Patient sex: F
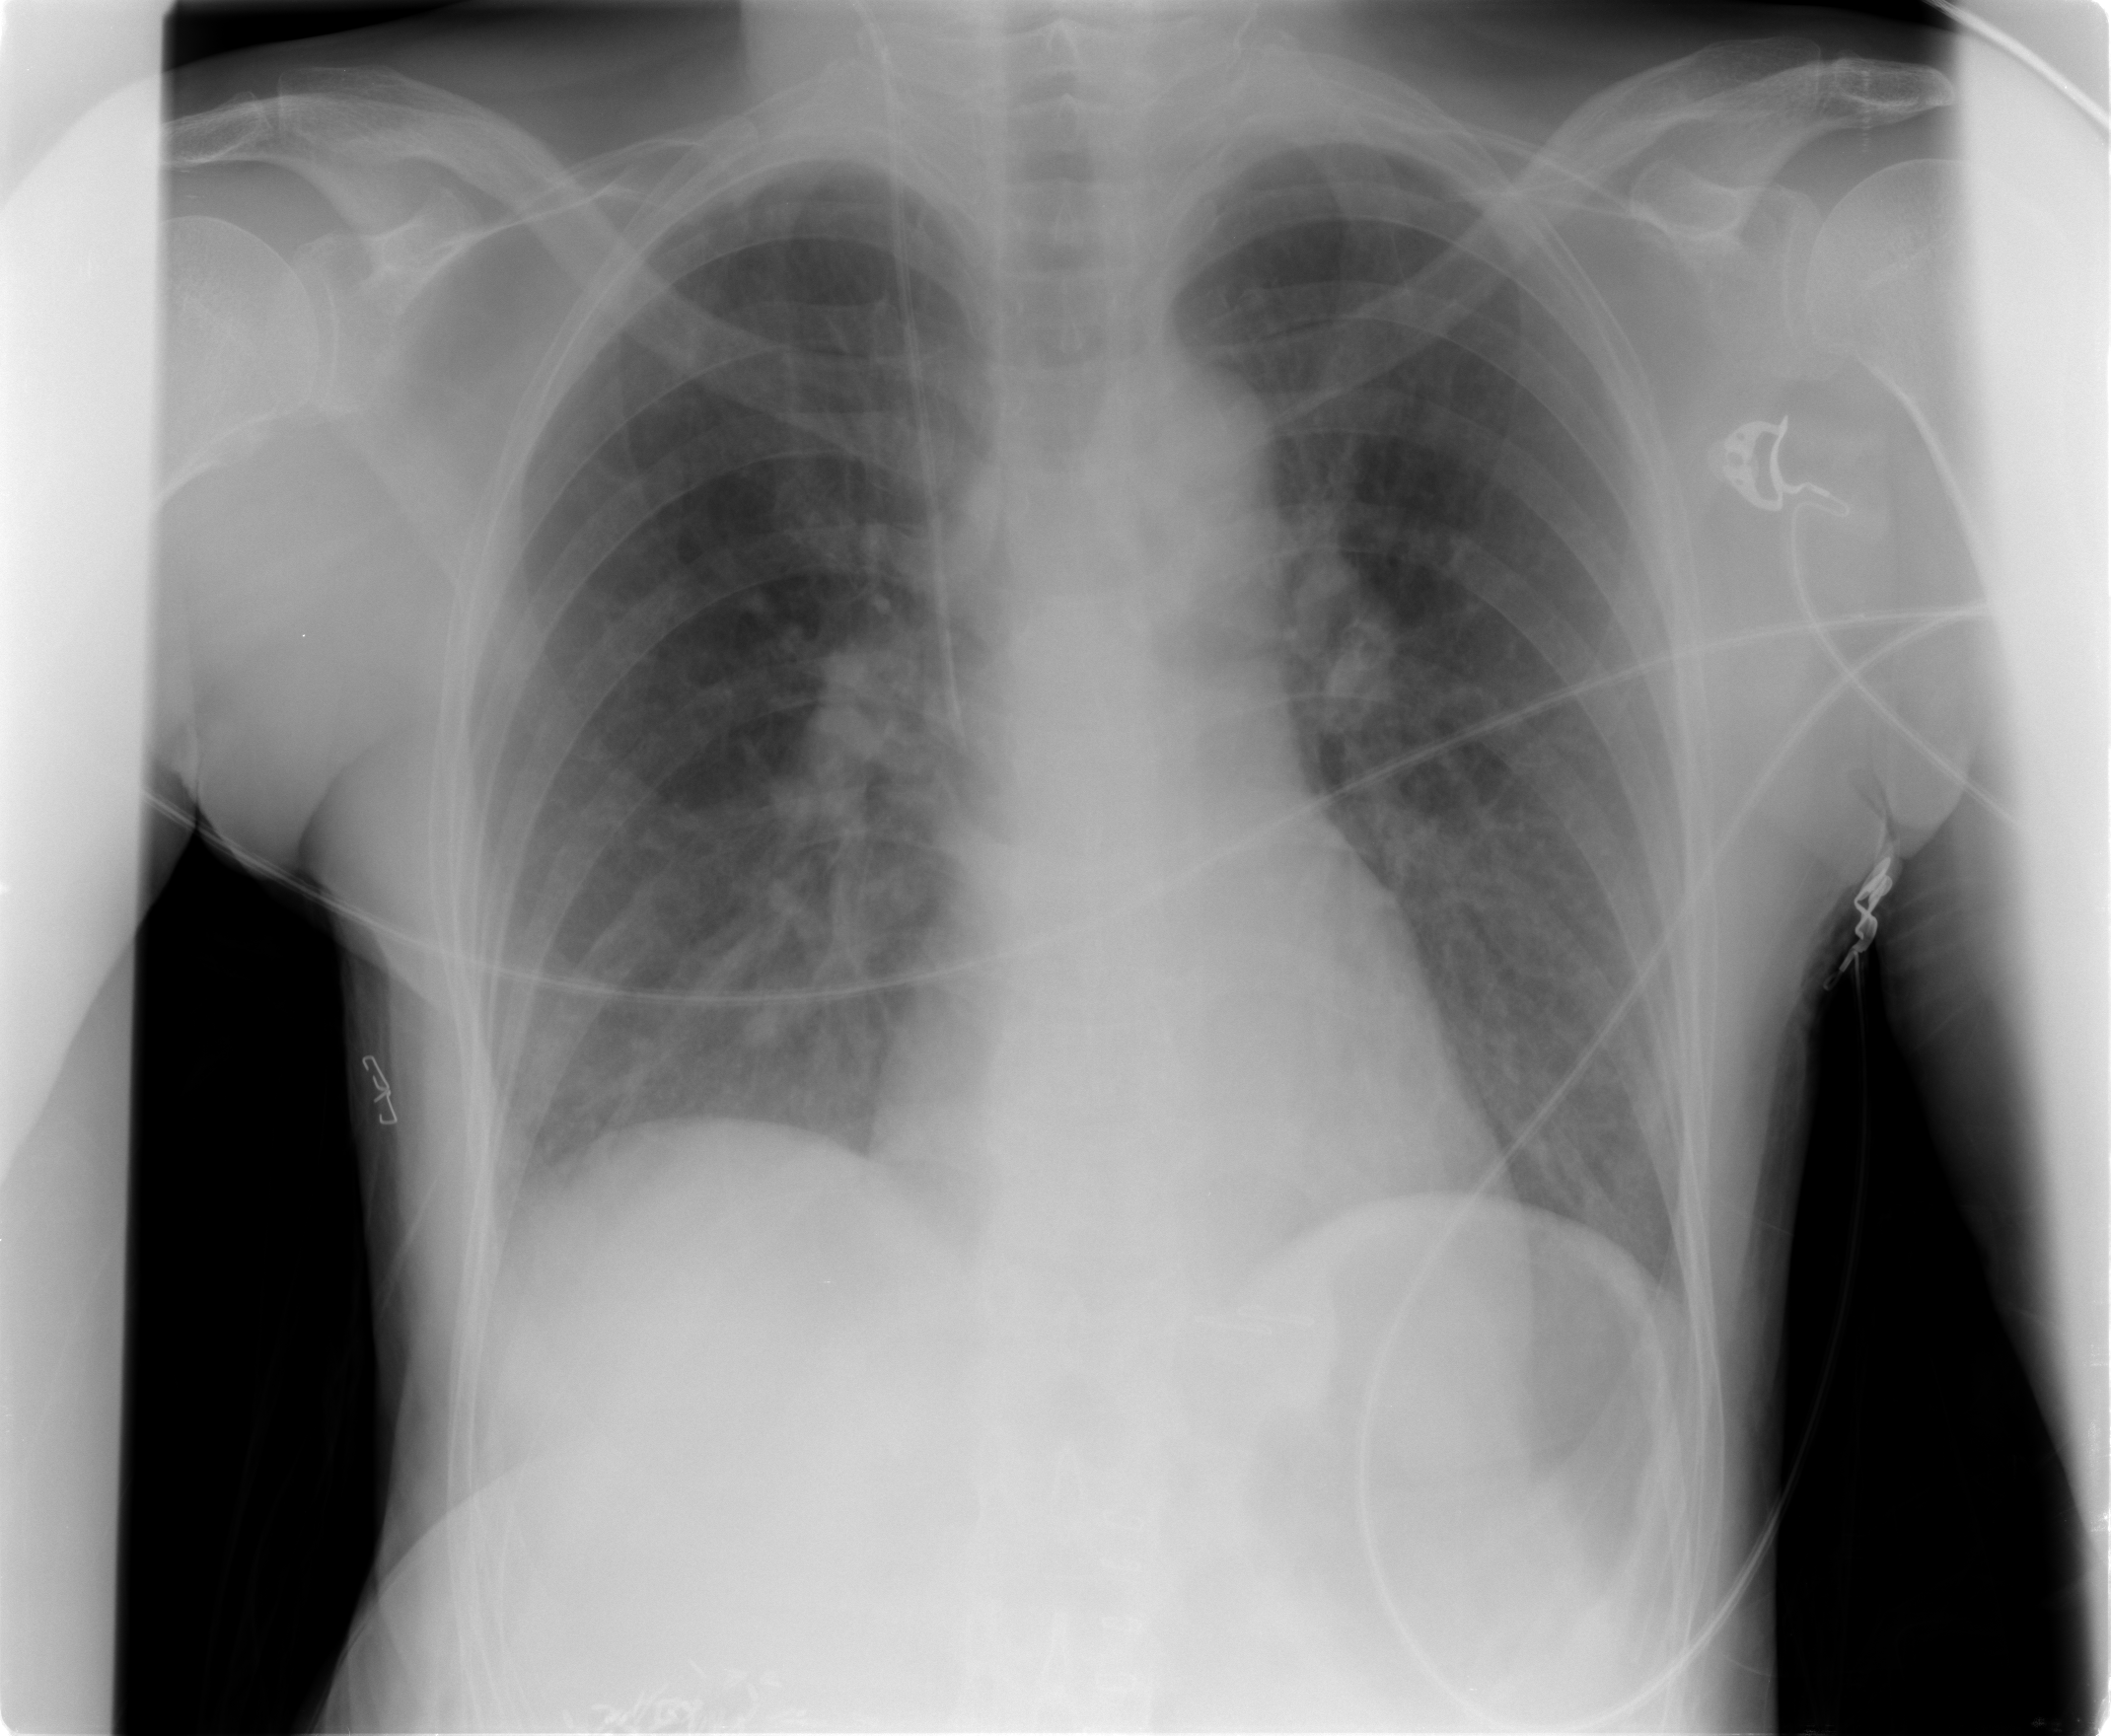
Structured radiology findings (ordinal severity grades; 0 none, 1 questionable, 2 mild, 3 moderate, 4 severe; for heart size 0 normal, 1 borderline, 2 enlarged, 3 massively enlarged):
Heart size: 0
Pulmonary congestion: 0
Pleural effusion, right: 0
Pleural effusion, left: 0
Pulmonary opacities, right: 0
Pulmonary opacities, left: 0
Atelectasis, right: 1
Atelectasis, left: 0